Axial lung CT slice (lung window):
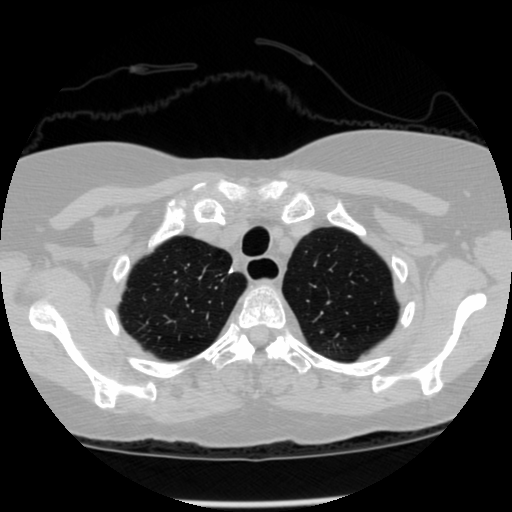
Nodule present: no